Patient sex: M
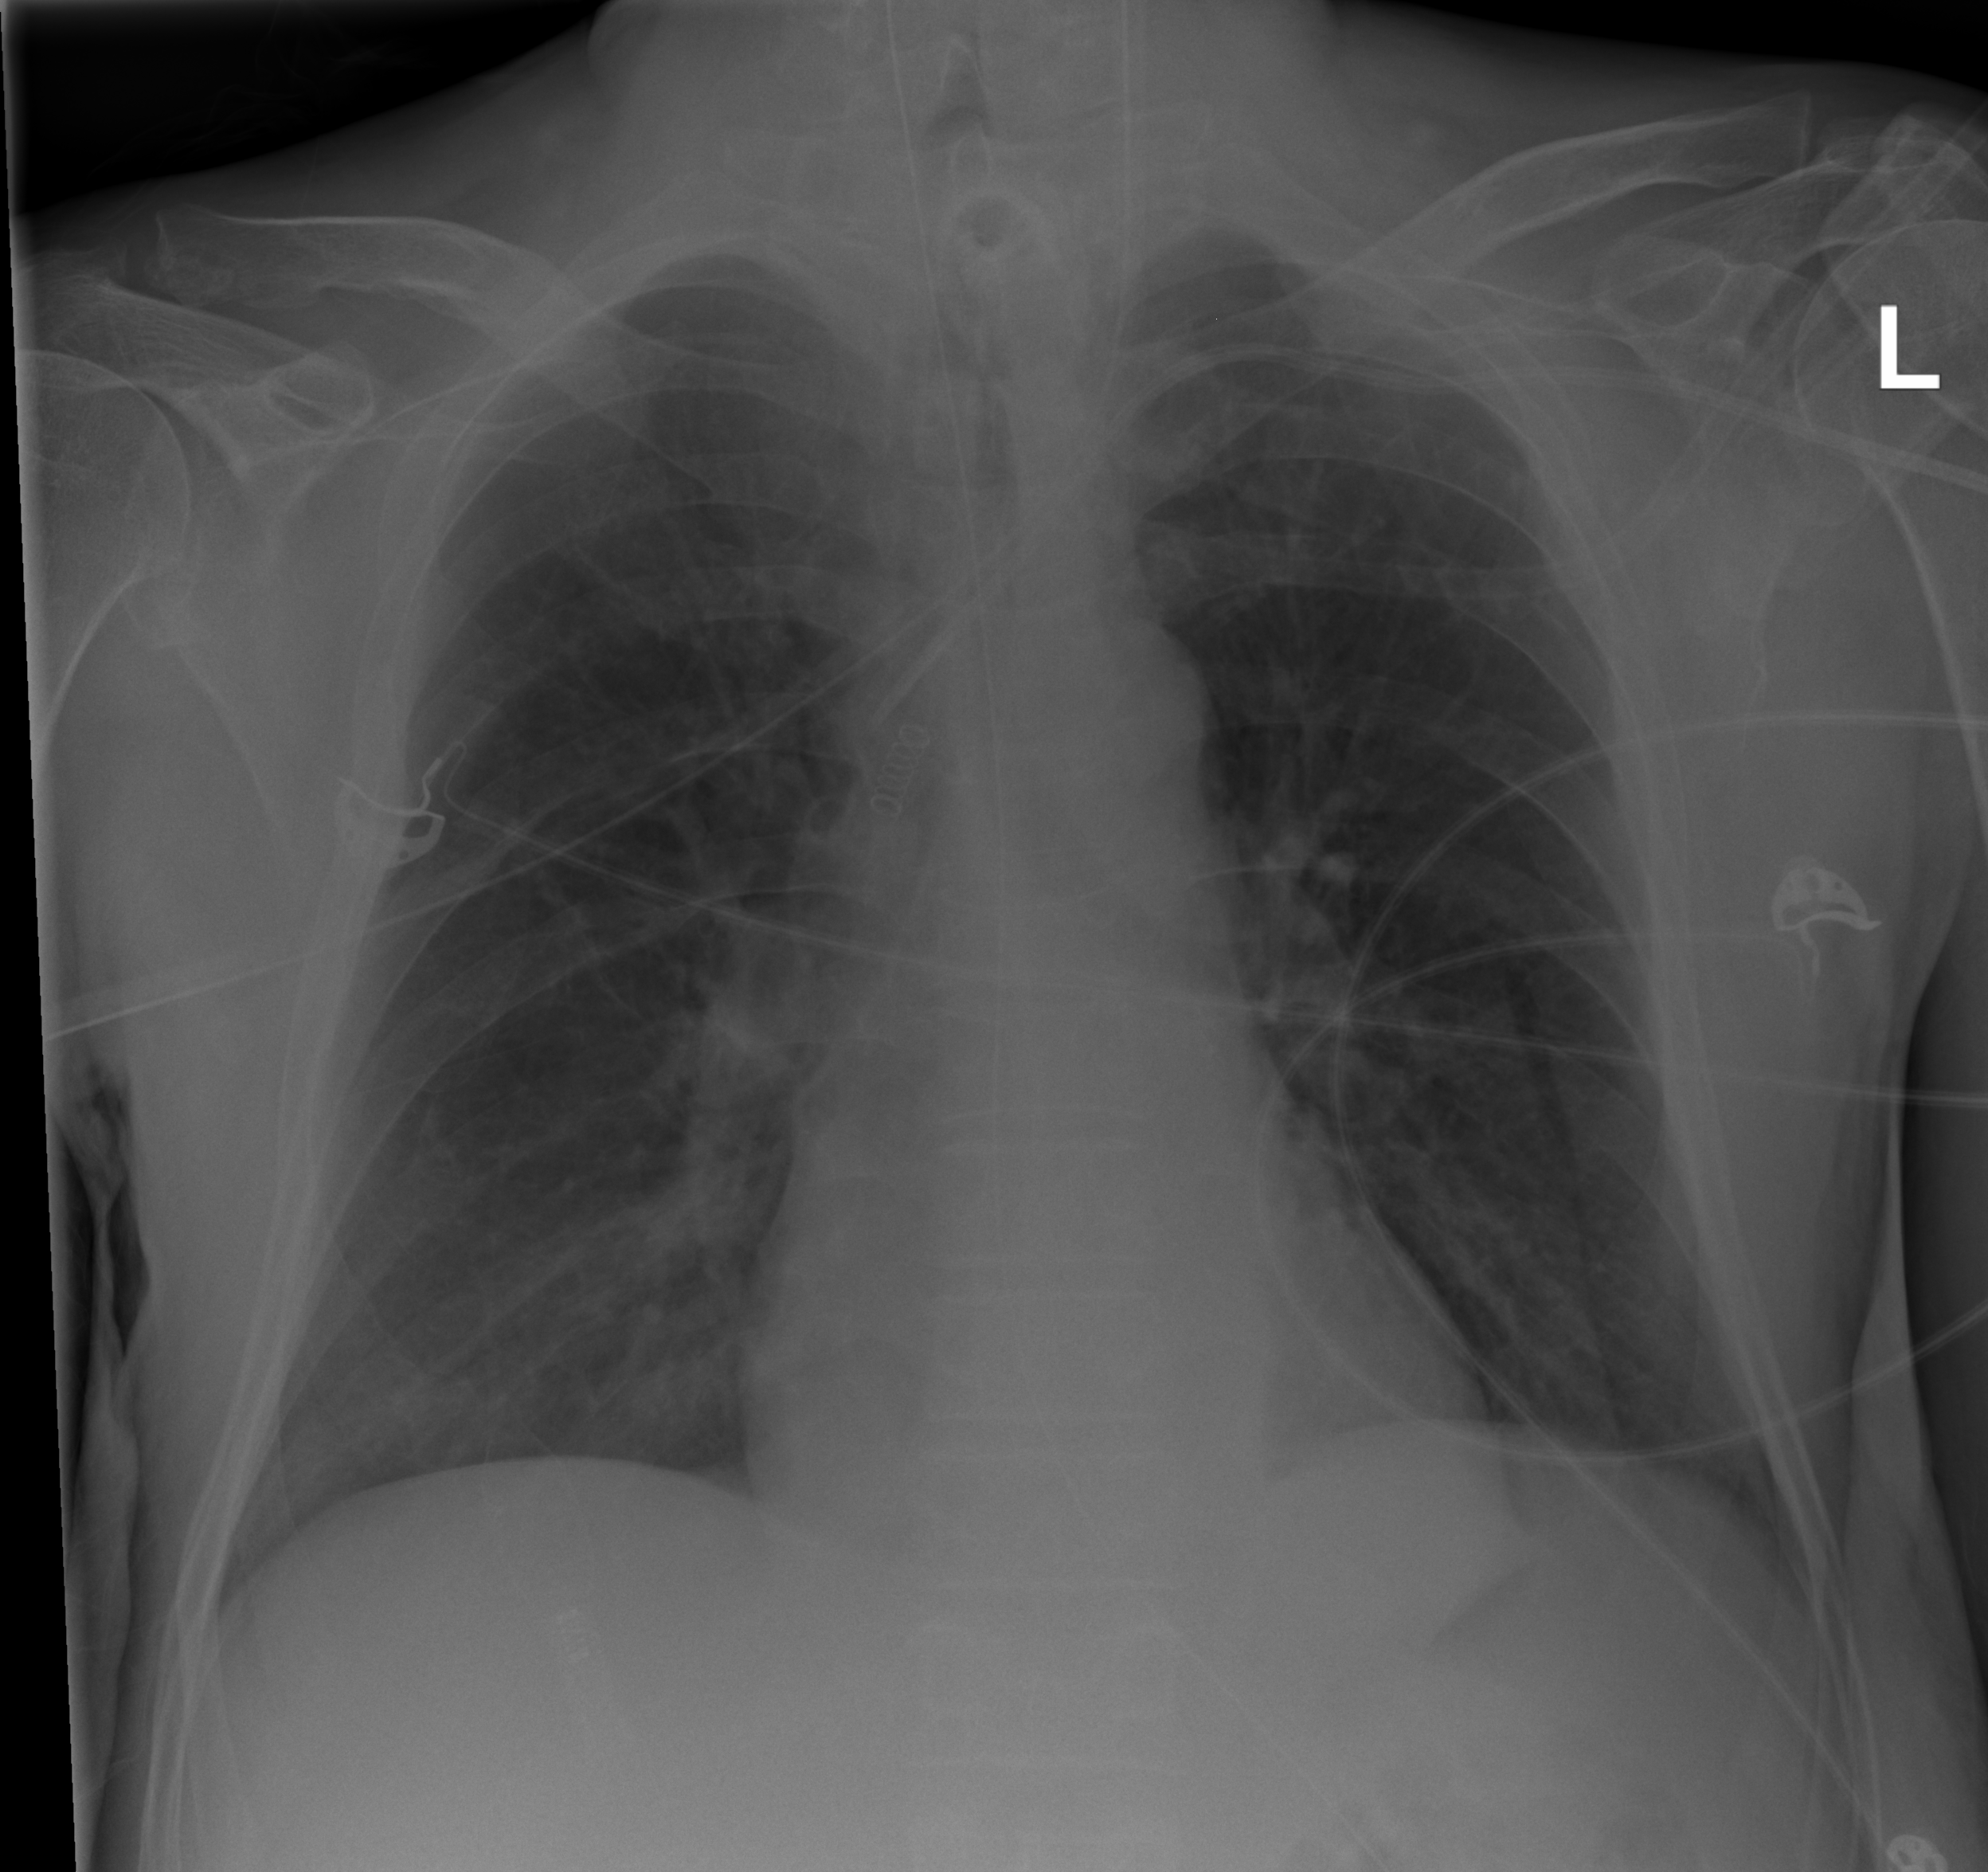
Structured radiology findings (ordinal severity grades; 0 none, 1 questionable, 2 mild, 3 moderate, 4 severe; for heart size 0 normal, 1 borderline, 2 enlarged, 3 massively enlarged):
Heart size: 0
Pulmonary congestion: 0
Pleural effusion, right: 0
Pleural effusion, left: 0
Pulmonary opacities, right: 0
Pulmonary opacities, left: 0
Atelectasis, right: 2
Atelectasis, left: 0